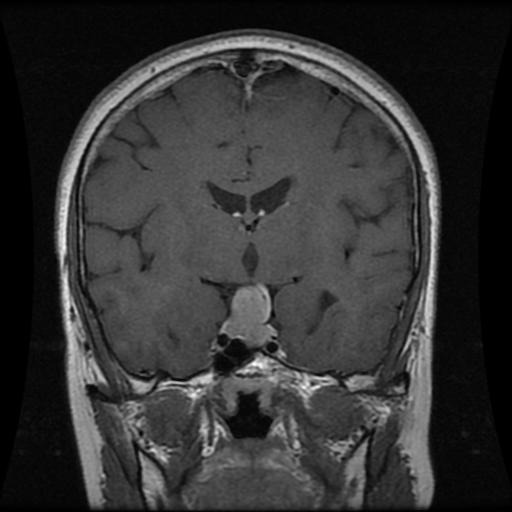
Label: pituitary